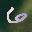
Label: 6